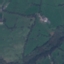
Label: Pasture